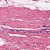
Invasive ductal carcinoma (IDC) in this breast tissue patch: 0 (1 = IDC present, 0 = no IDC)